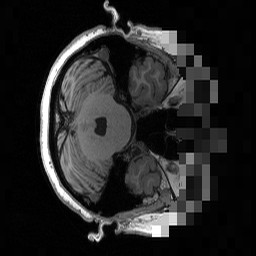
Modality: T1w
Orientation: axial
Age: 59
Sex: female
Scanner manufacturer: siemens
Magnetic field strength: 3 T
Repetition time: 2.53 s